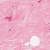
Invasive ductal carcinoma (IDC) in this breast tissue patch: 0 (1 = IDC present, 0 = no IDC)